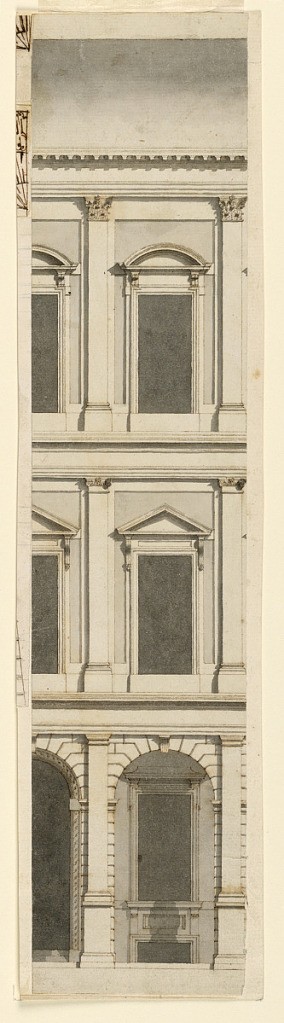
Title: Three-story Town Mansion,
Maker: Giuseppe Jarmorini, Italian, ca. 1732 – 1816
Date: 1775–1800
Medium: Pen and brown ink, gray wash, traces of graphite Support: white laid paper laid down on white laid paper
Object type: Drawing
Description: Vertical format; one half of a bay at left; the ground floor has a colonnade in front; the doorway is at left; the sequence of the borders of the pillars in in conformity with the classical precept; the bays are framed by pillars and entablatures; the window if the cellar